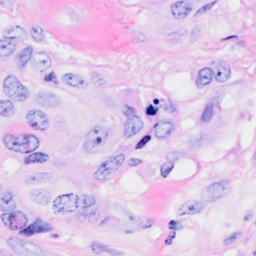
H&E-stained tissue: Breast